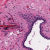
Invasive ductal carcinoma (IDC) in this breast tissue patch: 0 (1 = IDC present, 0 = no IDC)